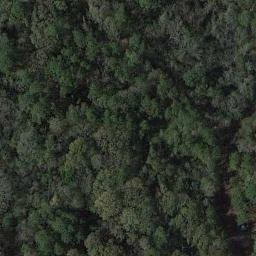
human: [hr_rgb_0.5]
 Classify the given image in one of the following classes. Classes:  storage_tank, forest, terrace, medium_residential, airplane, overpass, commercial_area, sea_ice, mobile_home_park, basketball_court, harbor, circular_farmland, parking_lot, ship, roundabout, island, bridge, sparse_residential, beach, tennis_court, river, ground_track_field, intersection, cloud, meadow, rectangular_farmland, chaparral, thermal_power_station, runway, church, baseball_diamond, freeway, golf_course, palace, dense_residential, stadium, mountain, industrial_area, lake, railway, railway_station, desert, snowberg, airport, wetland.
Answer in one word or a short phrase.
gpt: forest